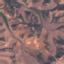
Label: HerbaceousVegetation